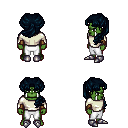
a pixel art fantasy rpg character, male body template, orc, green skin, white long-sleeve shirt, white pants, raven princess hairstyle, cloth bracers, metal boots, four views (front, back, left, right), 2x2 character sprite sheet, small pixel art, hard edges, no anti-aliasing